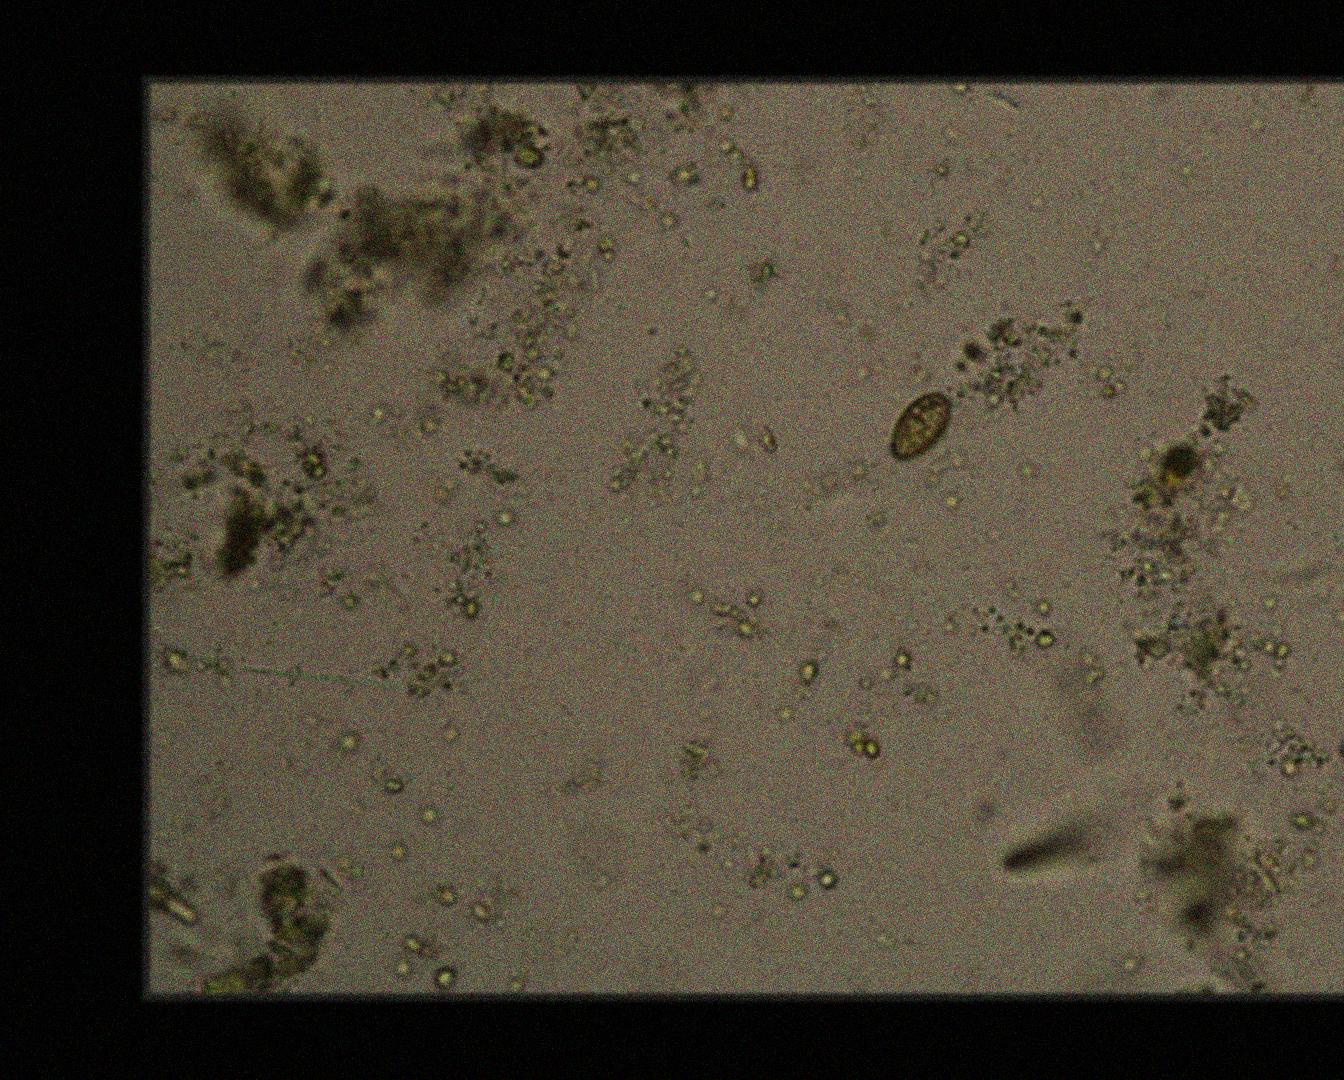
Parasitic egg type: Opisthorchis viverrine